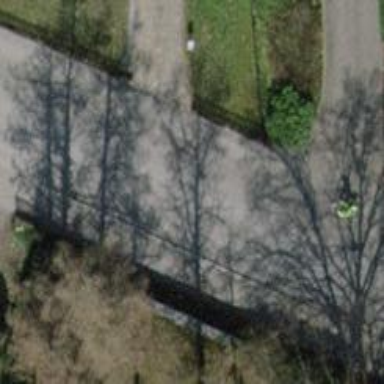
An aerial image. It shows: Driveway with sett surface.